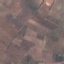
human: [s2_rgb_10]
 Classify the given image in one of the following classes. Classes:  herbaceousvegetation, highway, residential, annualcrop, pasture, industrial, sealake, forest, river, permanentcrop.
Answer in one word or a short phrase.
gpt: PermanentCrop